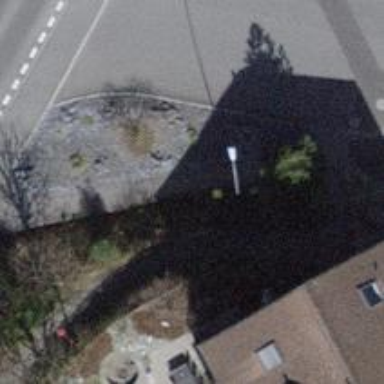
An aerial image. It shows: Post box is visible.